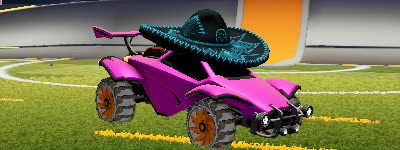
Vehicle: octane